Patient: sex F, age 59
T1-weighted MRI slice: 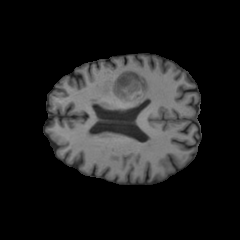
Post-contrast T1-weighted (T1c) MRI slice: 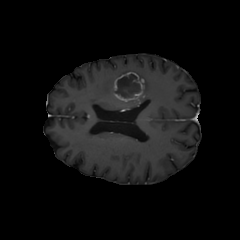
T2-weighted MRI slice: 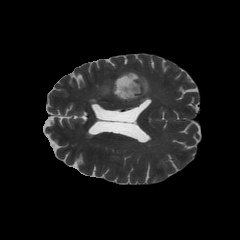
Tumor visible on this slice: yes
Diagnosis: Glioblastoma, IDH-wildtype
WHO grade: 4